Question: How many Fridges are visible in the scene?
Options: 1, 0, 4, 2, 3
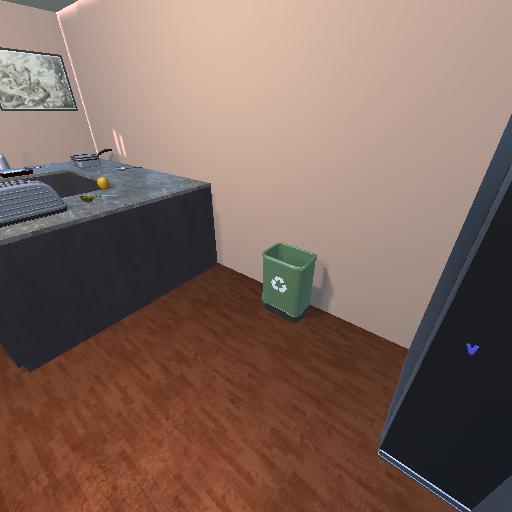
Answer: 1